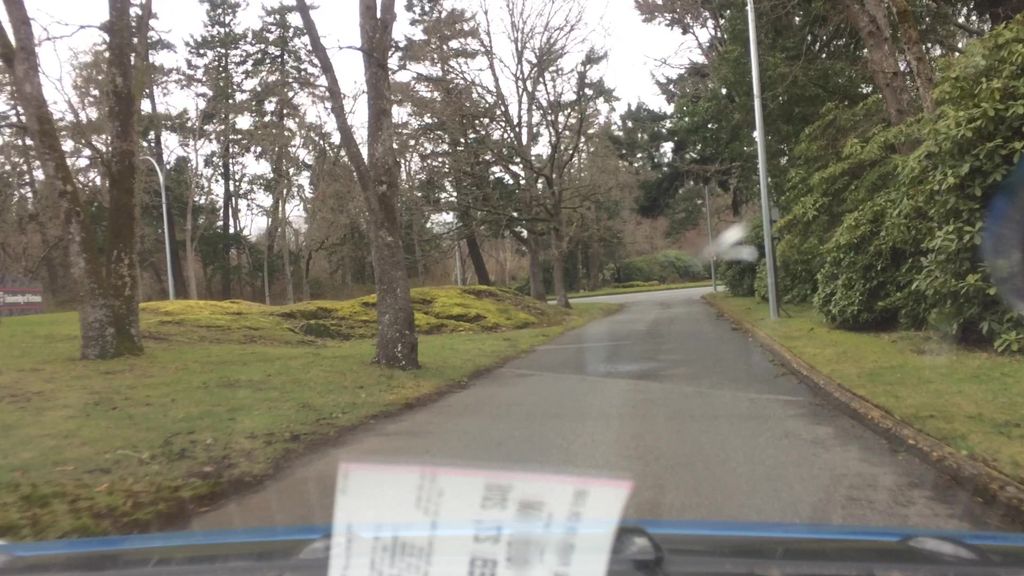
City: victoria